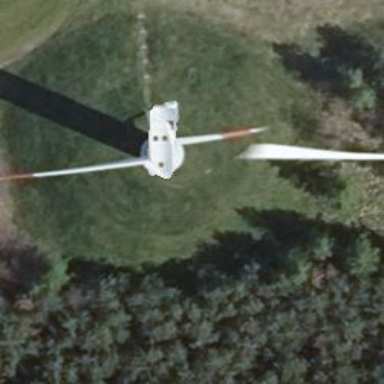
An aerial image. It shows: Wind power generator with horizontal axis wind turbine manufactured by Vestas.